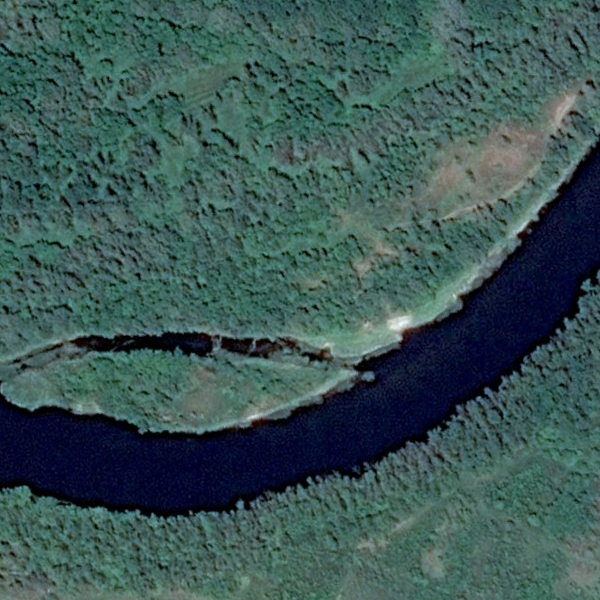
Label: River